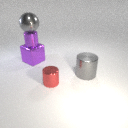
small purple metal cylinder below large gray metal sphere